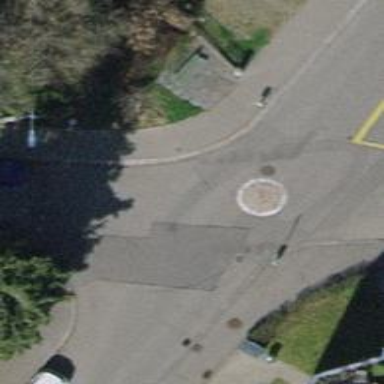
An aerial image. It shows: Rosette traffic calming feature.